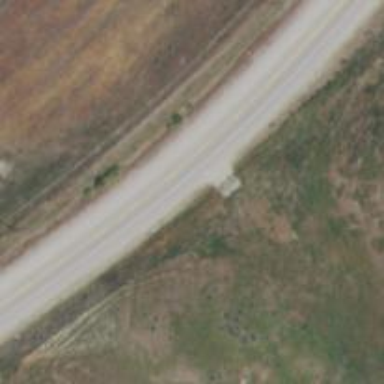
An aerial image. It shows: Asphalt road classified as trunk highway.